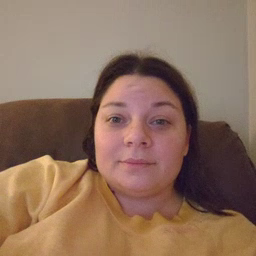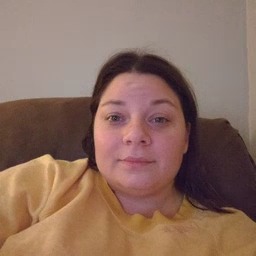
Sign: green